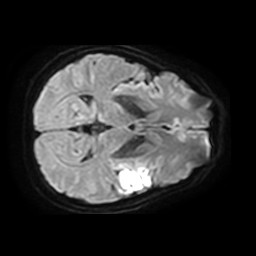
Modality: TRACE
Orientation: axial
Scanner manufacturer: philips
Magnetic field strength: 3 T
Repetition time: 3.793 s
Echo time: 0.06119 s